Question: I have weird problem. I have multiple forms with basic CRUD operations. The following is the one with the problem, but they all look basically like this:
'''
@using (Html.BeginForm((string)ViewBag.FormAction, "Groups", FormMethod.Post, new { enctype = "multipart/form-data" }))
{
@Html.HiddenFor(vm => vm.Groep.Id)
<table>
<tbody>
<tr>
<td style="width: 150px;">@Html.LabelFor(x => x.Groep.Naam) @Html.Partial("RequiredFieldIndicator")</td>
<td>@Html.EditorFor(model => model.Groep.Naam)</td>
</tr>
<tr>
<td>@Html.LabelFor(x => x.Groep.PLCode) @Html.Partial("RequiredFieldIndicator")</td>
<td>@Html.EditorFor(model => model.Groep.PLCode)</td>
</tr>
</tbody>
</table>
<br />
<br />
<div class="actionbuttons">
@if (Model.FormEditModus == FormEditModus.Edit)
{
<button type="button" class="btn btn-default" onclick="location.href='@Url.Action("Detail", "Groups", new { id = @Model.Groep.Id })'">Terug</button>
}
@if (Model.FormEditModus == FormEditModus.Add)
{
<button type="button" class="btn btn-default" onclick="location.href='@Url.Action("Index", "Groups")'">Terug</button>
}
<button id="saveGroupButton" class="btn btn-default" type="submit">Opslaan</button>
<button type="button" class="btn btn-default" onclick="location.href='@Url.Action("Index", "Groups")'">Annuleren</button>
</div>
}
'''
The viewmodel that I use looks like this:
'''
using Models;
namespace Admin.Models
{
public class GroupEditViewModel
{
public Groep Groep { get; set; }
//enum
public FormEditModus FormEditModus { get; set; }
}
public class Groep : ModelKeyEntity
{
[StringLength(200), Required]
public string Naam { get; set; }
[StringLength(20), Required]
public string PLCode { get; set; }
}
public abstract class ModelKeyEntity
{
public int Id { get; set; }
}
}
'''
All pretty basic. That's why I am surprised when the action on the MVC always recieves a null object when the form is posted. To add insult to injury, all my other forms (which have the same setup and almost the same viewmodel) are working flawlessly. But this is the result after a post to the controller:

This is the POST information leading up to the error:
'''
------WebKitFormBoundaryUPb7u53aJYurdens
Content-Disposition: form-data; name="Groep.Id"
20
------WebKitFormBoundaryUPb7u53aJYurdens
Content-Disposition: form-data; name="Groep"
Models.Groep
------WebKitFormBoundaryUPb7u53aJYurdens
Content-Disposition: form-data; name="Groep.Naam"
Polantx
------WebKitFormBoundaryUPb7u53aJYurdens
Content-Disposition: form-data; name="Groep.PLCode"
PL2000x
------WebKitFormBoundaryUPb7u53aJYurdens--
'''
Everything is (I think) what is should be. The only thing is MVC refuses to serialize the form data to an object.
Needless to say, I am pretty clueless at this point. Somebody else has a clue?
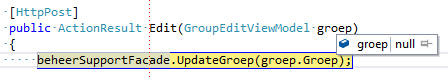
Answer: The default model binder doesn't handle nested complex objects well. I got around this by writing a simple jQuery extension to serialize form data and then using Json.Net in a custom model binder.
This feels really hacky, but it works great.
Here's the jQuery:
'''
$.fn.serializeToJson = function () {
var $form = $(this[0]);
var items = $form.serializeArray();
var returnObj = {};
var nestedObjectNames = [];
$.each(items, function (i, item) {
//Split nested objects and assign properties
//You may want to make this recursive - currently only works one step deep, but that's all I need
if (item.name.contains('.')) {
var nameArray = item.name.split('.');
if (nestedObjectNames.indexOf(nameArray[0]) < 0) {
nestedObjectNames.push(nameArray[0]);
}
var tempObj = returnObj[nestedObjectNames[nestedObjectNames.indexOf(nameArray[0])]] || {};
if (!tempObj[nameArray[1]]) {
tempObj[nameArray[1]] = item.value;
}
returnObj[nestedObjectNames[nestedObjectNames.indexOf(nameArray[0])]] = tempObj;
} else if (!returnObj[item.name]) {
returnObj[item.name] = item.value;
}
});
return returnObj;
};
'''
Call it:
'''
var data = JSON.stringify($('form').serializeToJson());
$.post(url, data).done(...
'''
And then the binder:
'''
using System.Web.Mvc;
using Newtonsoft.Json;
namespace Namespace.Web.Core.Binders
{
public class JsonBinder<T> : IModelBinder
{
public object BindModel(ControllerContext controllerContext, ModelBindingContext bindingContext)
{
var jsonString = controllerContext.RequestContext.HttpContext.Request.Params[0];
return JsonConvert.DeserializeObject<T>(jsonString);
}
}
}
'''
And in use:
'''
public ActionResult WhateverAction([ModelBinder(typeof(JsonBinder<CustomViewModel>))]CustomViewModel viewModel)
'''
EDIT: Forgot to mention, you may need to stringify the data. Updated above.